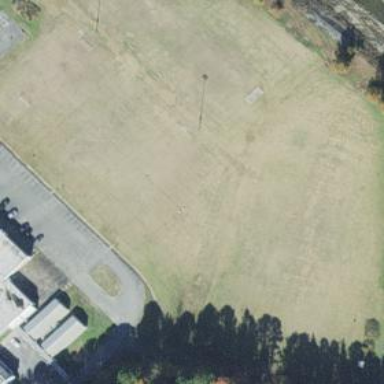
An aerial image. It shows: Grass pitch designated for American football.